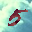
Label: 5